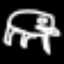
Label: frog